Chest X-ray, AP view. Patient: 70 years old, sex M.
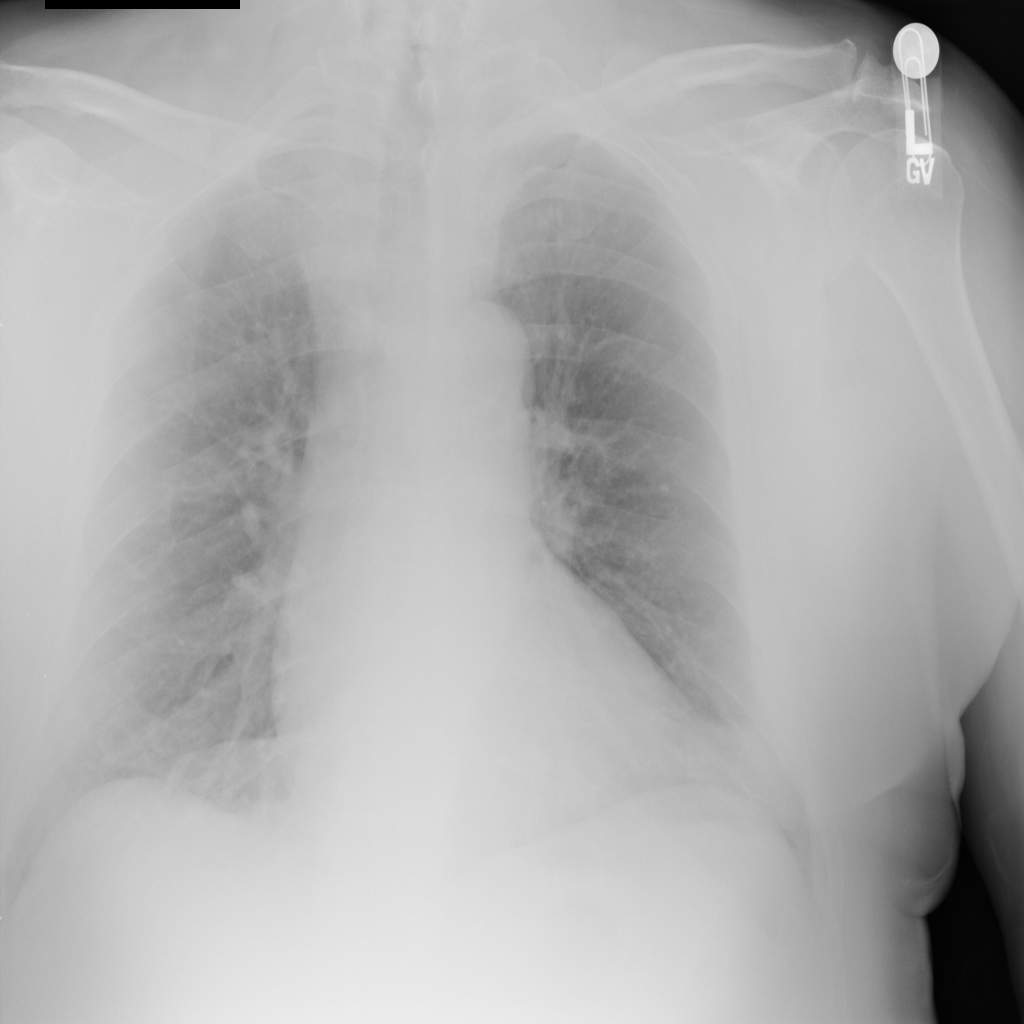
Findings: No Finding